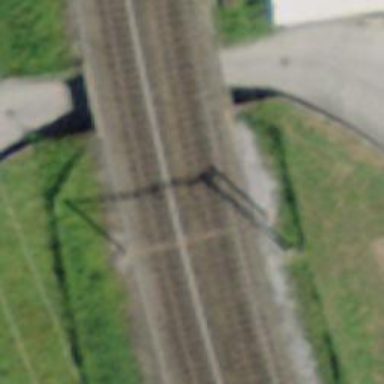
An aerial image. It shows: Bridge over electrified railway with contact lines.